Question: I'm updating a new version of app in app store through 'XCode' and I am creating build like below
> Step 1. Project Setting -> General Signing -> Automatically Manage
Sign inStep 2. Select Generic iOS DeviceStep 3. Product -> Archive -> Build
After creating build i'm uploading build on app store through 'XCode' Organizer but its take to much time to upload and message show as below
Here is the image I am attaching

please check image I'm stuck from last 2 3 hours i'm just getting this message
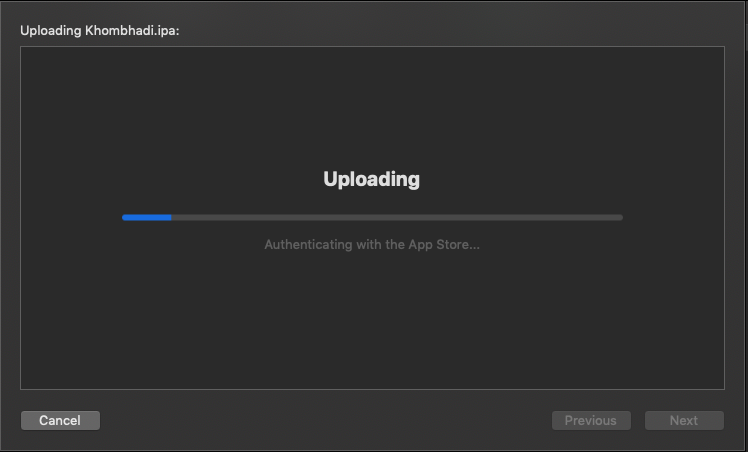
Answer: What's your network you use to build? I stuck same process when use company's network because VPN. Try to use another network